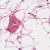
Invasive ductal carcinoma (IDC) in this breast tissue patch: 0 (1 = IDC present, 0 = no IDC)